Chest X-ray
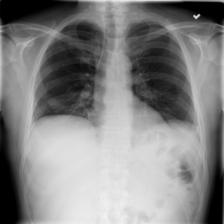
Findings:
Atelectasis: positive
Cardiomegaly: negative
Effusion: positive
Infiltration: negative
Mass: negative
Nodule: negative
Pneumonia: negative
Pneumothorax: negative
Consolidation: negative
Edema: negative
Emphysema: negative
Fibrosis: negative
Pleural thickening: negative
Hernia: negative